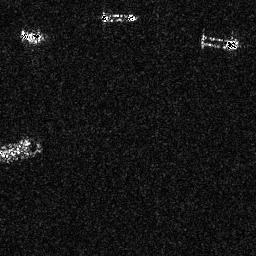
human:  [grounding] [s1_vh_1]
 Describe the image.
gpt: In the satellite image, there is  <ref>1 medium ship </ref> <box>[[0, 52, 15, 64, 0]]</box> located at left,  <ref>1 small ship </ref> <box>[[38, 3, 53, 8, 0]]</box> located at top,  <ref>1 medium ship </ref> <box>[[77, 12, 92, 19, 0]]</box> located at top right,  <ref>1 small ship </ref> <box>[[7, 10, 16, 17, 0]]</box> located at top left.